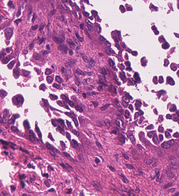
Tumor epithelial tissue: yes
Tumor-associated stroma tissue: yes
Normal tissue: no